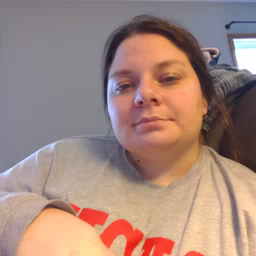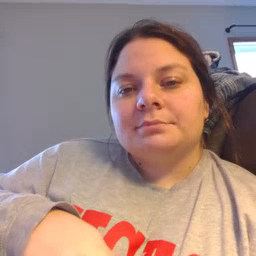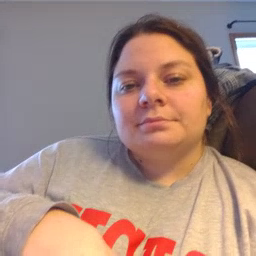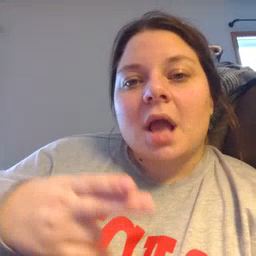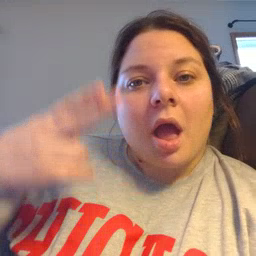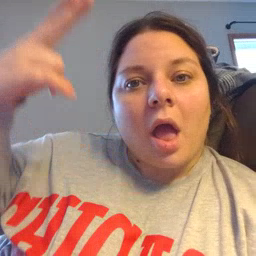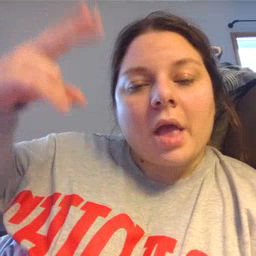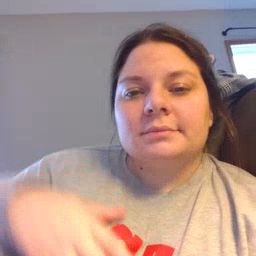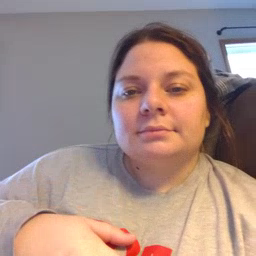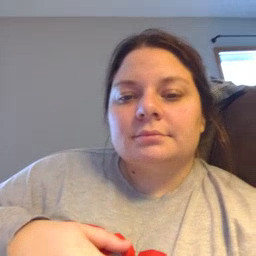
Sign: high